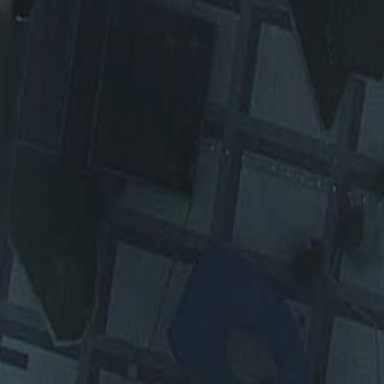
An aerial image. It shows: Black building with black roof.